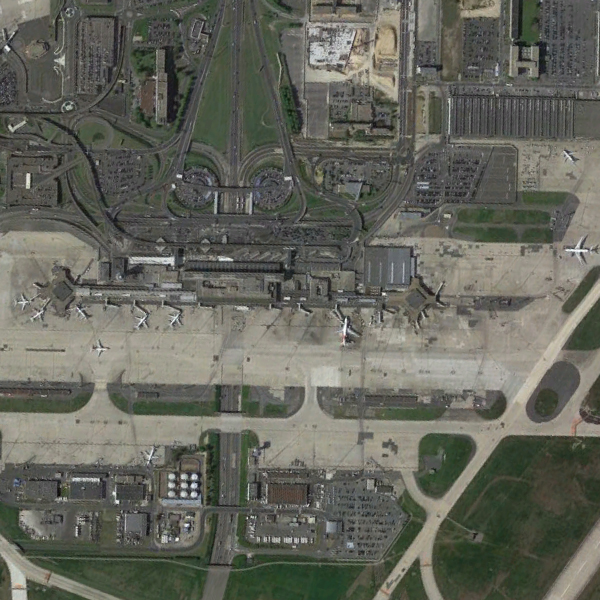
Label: Airport